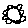
Label: sun